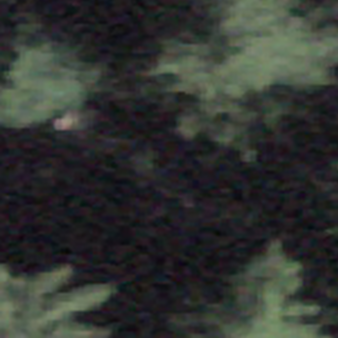
Label: other